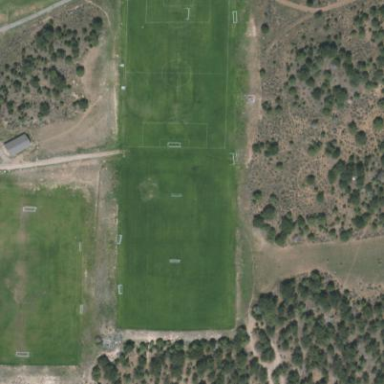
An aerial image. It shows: Soccer pitch designated for leisure and sports activities.